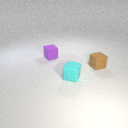
small cyan rubber cube in front of small purple rubber cube